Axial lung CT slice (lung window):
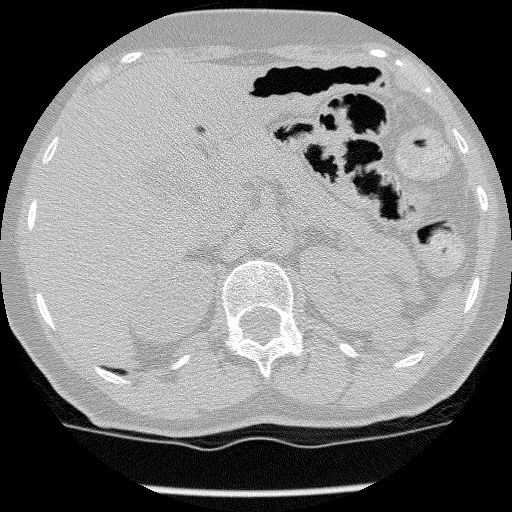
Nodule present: no